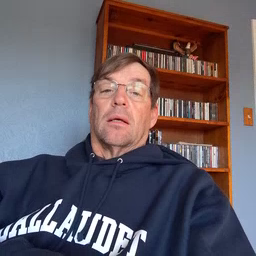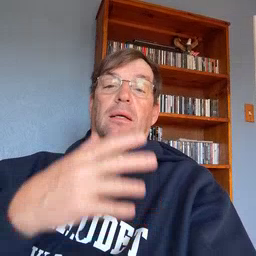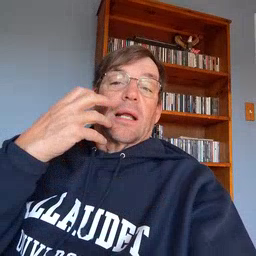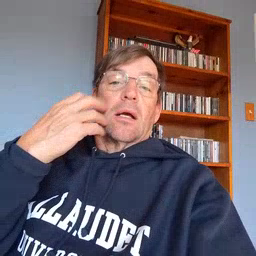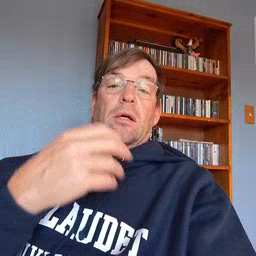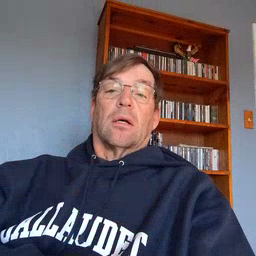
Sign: tiger